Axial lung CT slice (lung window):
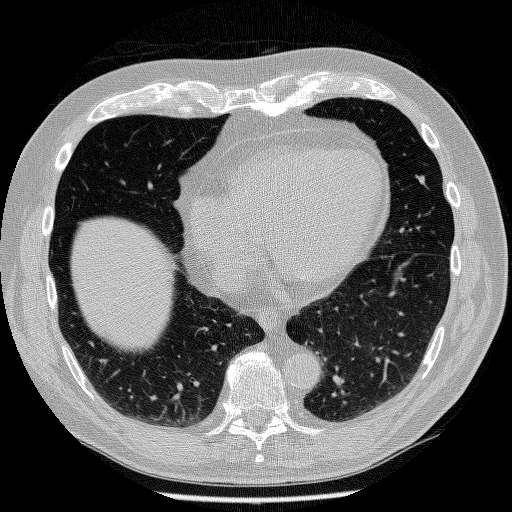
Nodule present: yes
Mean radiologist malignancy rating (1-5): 2.75